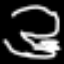
Label: frog